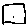
Label: square